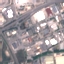
Land use / land cover class: Industrial